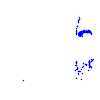
Particle: proton